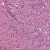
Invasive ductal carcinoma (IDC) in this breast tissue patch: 1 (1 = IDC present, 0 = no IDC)